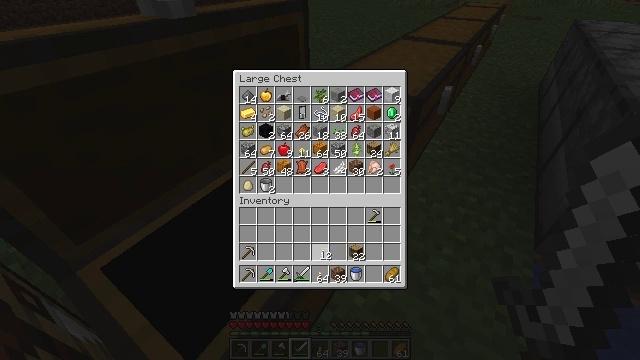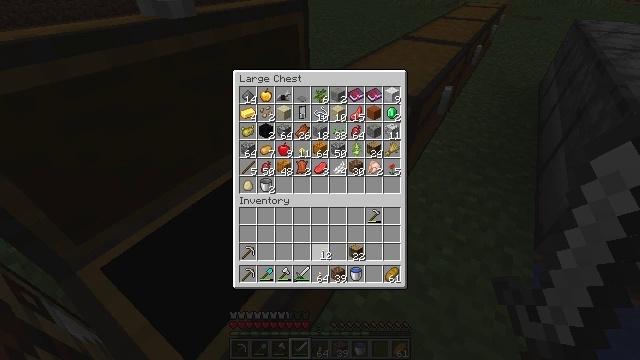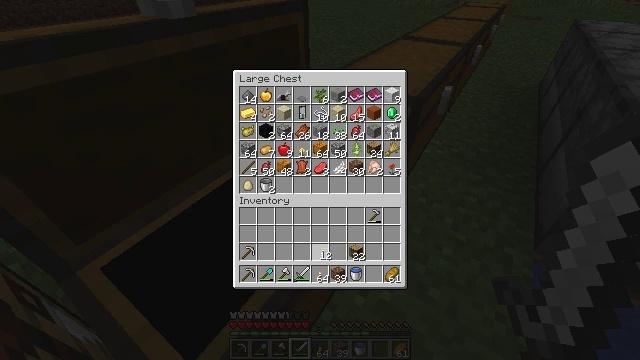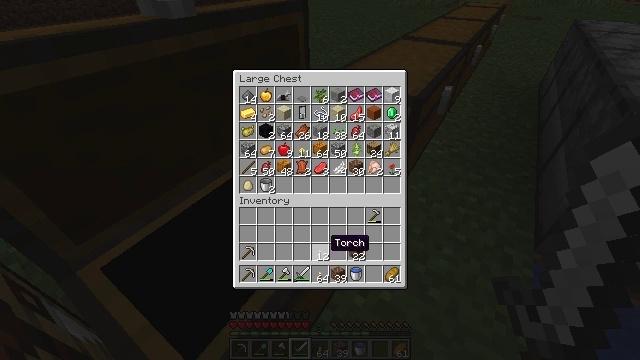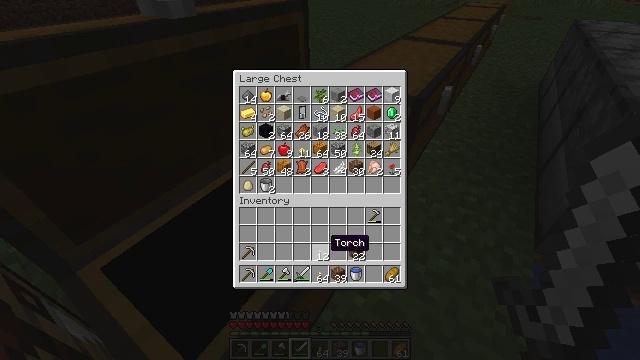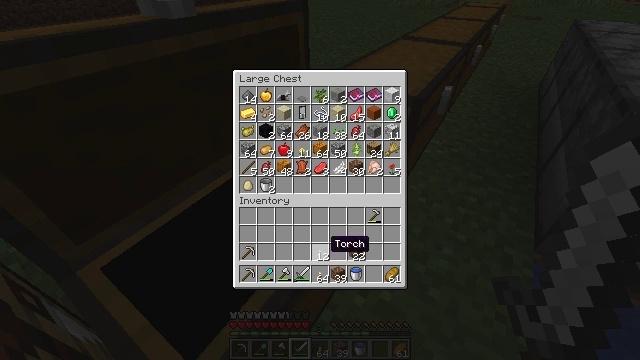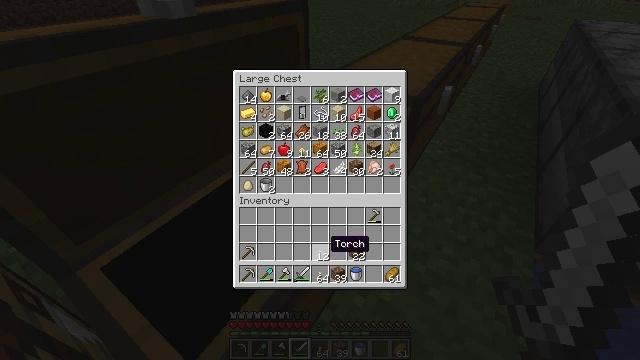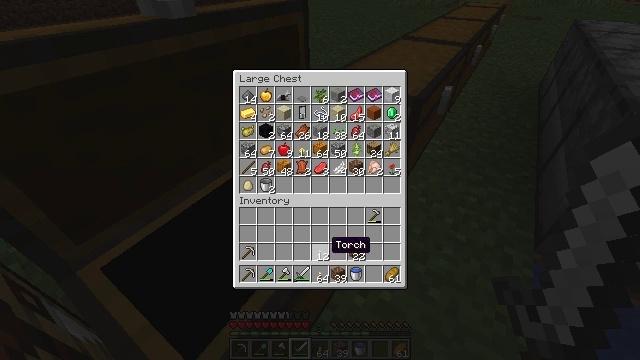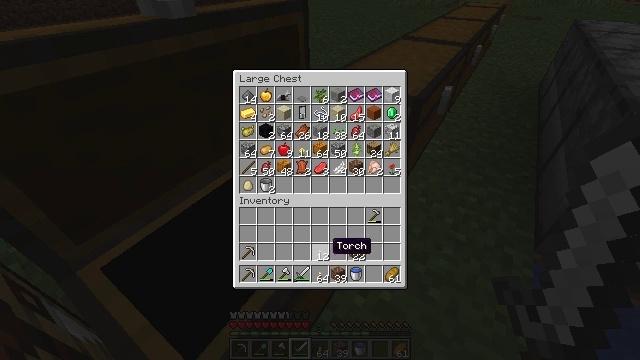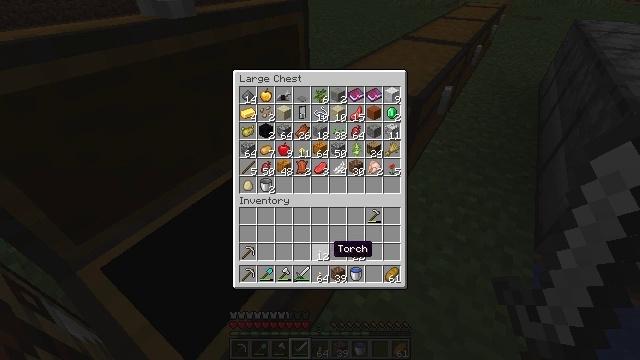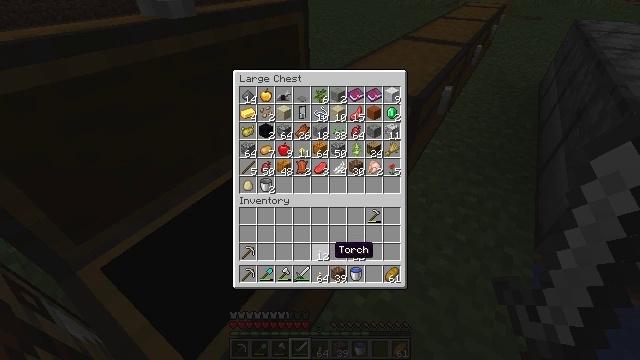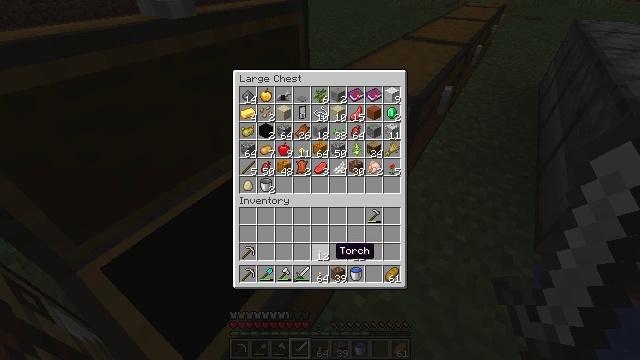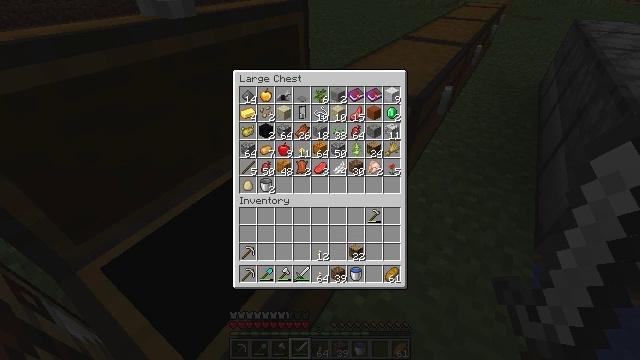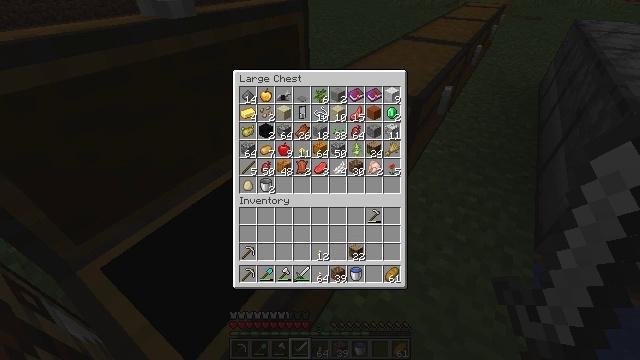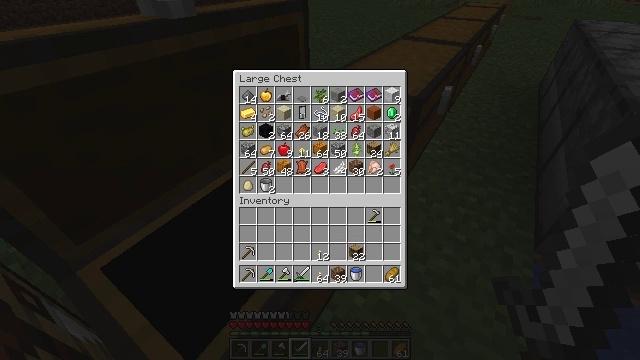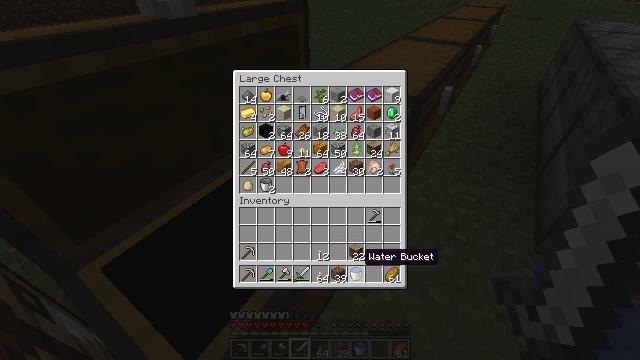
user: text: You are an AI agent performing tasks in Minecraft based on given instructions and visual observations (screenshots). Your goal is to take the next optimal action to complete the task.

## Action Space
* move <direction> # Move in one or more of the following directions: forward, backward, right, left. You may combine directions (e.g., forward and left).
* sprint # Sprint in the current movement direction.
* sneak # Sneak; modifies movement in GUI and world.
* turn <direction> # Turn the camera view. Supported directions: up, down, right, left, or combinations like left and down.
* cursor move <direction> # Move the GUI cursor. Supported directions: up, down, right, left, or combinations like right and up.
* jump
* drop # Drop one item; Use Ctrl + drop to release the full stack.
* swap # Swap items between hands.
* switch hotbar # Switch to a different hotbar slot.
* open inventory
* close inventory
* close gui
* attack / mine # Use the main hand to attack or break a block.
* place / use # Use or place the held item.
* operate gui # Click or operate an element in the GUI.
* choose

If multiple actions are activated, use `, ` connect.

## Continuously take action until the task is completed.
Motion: motion action
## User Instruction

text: Mine a hay block from the field.
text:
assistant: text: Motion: operate gui
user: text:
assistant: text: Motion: operate gui
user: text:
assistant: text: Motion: no_op
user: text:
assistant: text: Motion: no_op
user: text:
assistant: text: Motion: no_op
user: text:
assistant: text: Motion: no_op
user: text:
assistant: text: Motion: no_op
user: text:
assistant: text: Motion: no_op
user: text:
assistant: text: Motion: no_op
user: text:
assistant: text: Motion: no_op
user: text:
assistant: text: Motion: no_op
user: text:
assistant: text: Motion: no_op
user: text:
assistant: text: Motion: cursor move right
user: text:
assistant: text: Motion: cursor move right
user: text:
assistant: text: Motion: cursor move right
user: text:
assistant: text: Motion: no_op
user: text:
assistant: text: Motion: no_op
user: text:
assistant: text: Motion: no_op
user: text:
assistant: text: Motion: no_op
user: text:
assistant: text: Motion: no_op
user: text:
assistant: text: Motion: no_op
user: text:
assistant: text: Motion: no_op
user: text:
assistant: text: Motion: no_op
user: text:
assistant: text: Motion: no_op
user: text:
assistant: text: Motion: no_op
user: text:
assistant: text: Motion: operate gui
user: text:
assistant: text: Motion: operate gui
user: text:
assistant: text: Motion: no_op
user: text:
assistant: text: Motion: cursor move right
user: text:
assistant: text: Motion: cursor move right